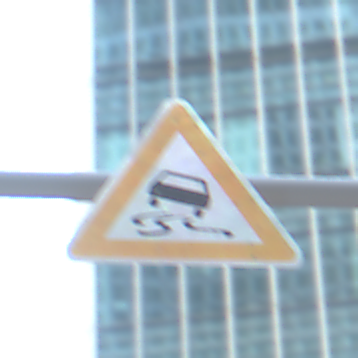
Verkehrszeichen: SchleuderOderRutschgefahr
Umgebung: Outdoor, Urban
Tageszeit: MorningAfternoon
Wetter: PartlyCloudy
Licht: Natural
Jahreszeit: NotSpecified
Kontrast: LowContrast